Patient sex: F
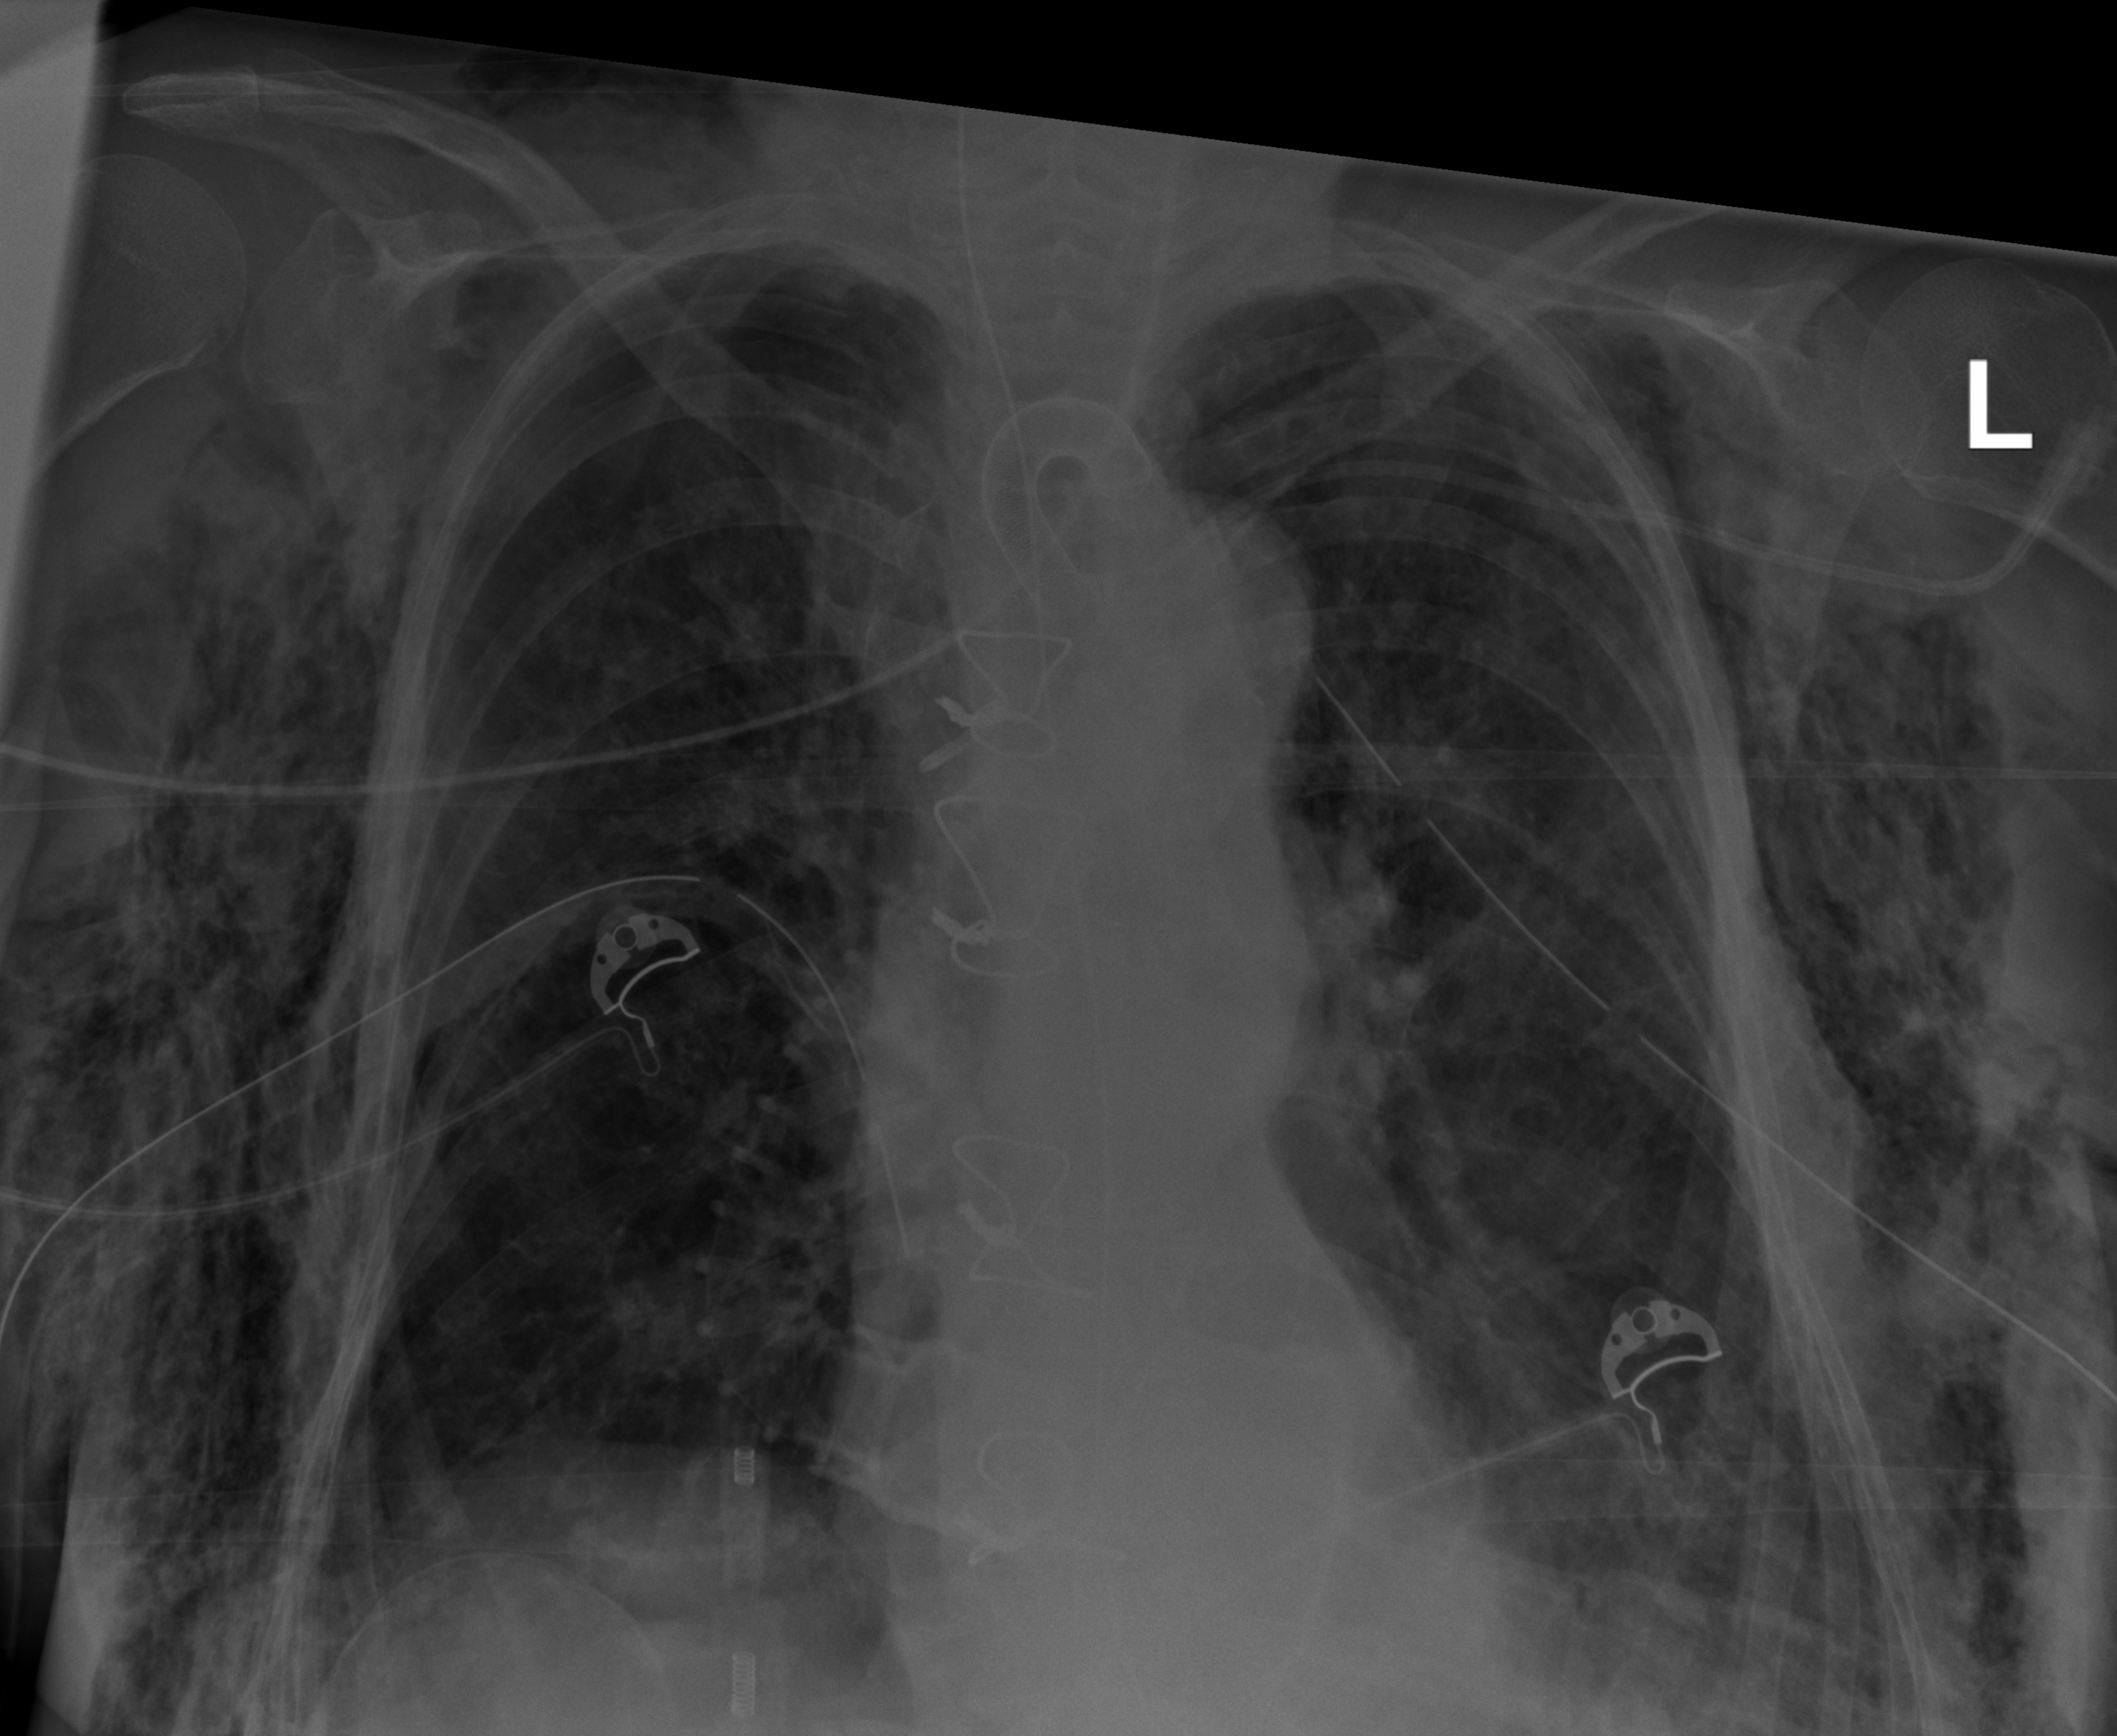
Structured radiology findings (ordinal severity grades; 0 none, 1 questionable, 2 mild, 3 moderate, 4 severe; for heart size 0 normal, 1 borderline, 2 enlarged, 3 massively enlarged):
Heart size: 0
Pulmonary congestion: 0
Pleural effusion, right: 0
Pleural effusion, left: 0
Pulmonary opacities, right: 0
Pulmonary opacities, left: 0
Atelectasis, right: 2
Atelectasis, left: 1